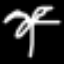
Label: palm tree